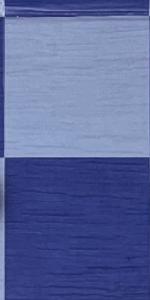
Label: Empty